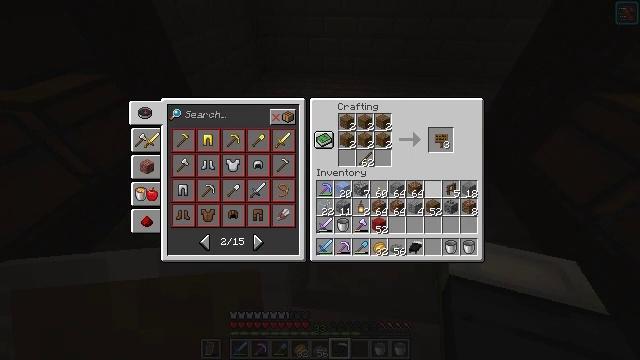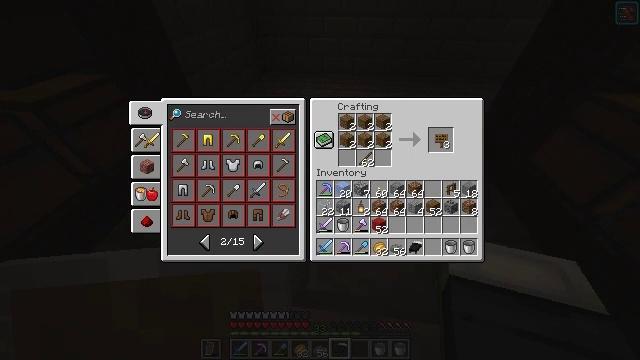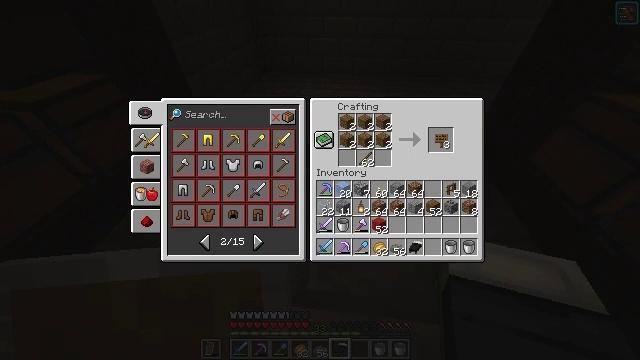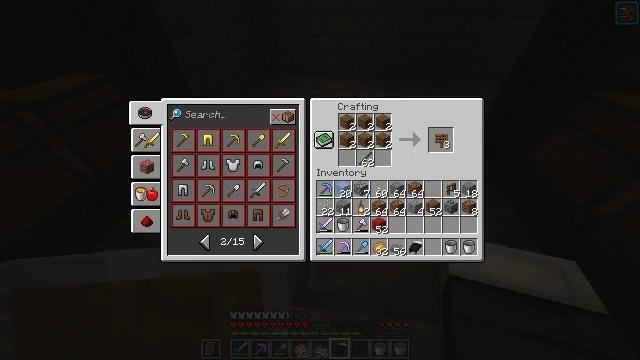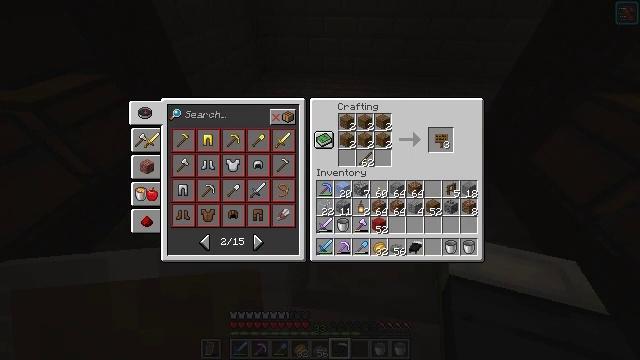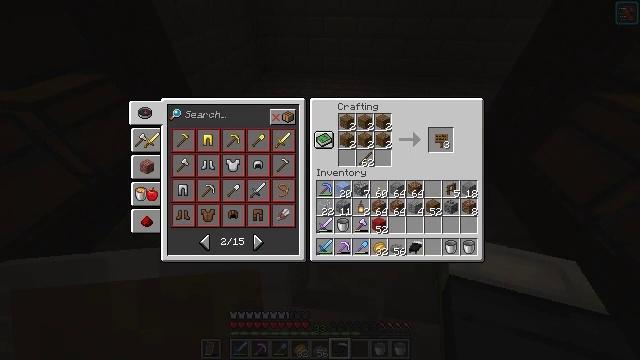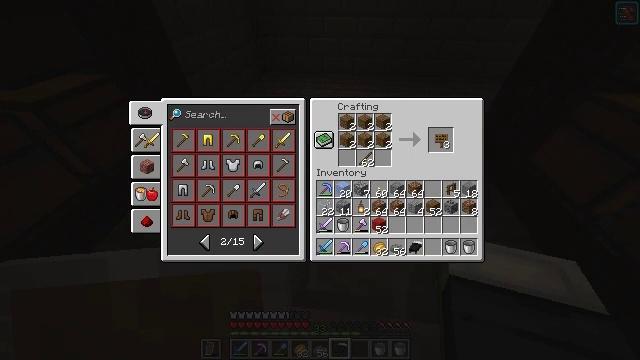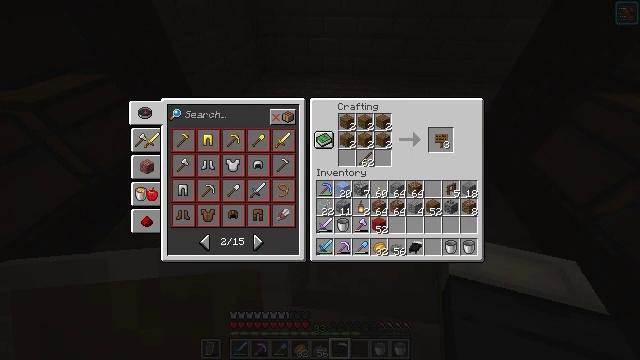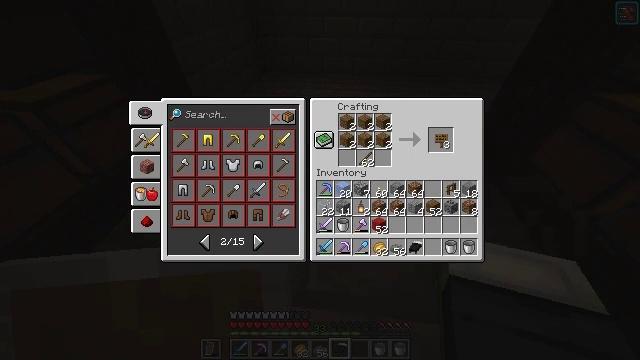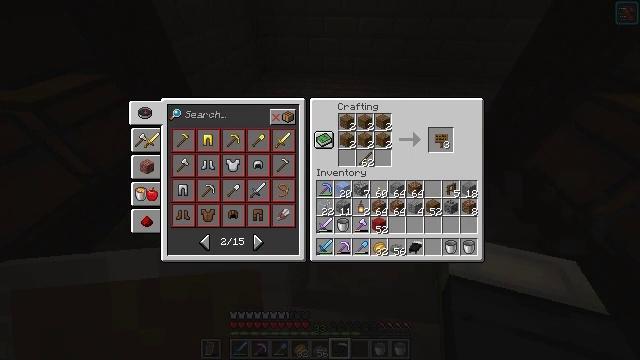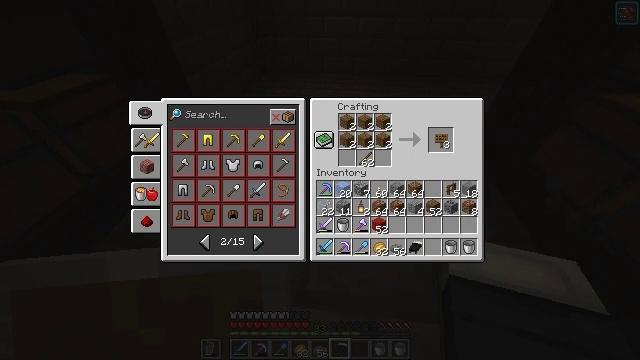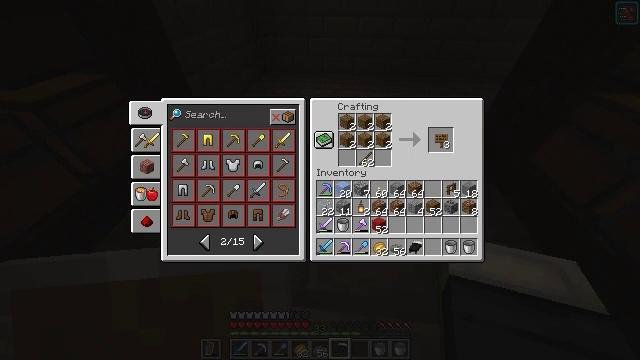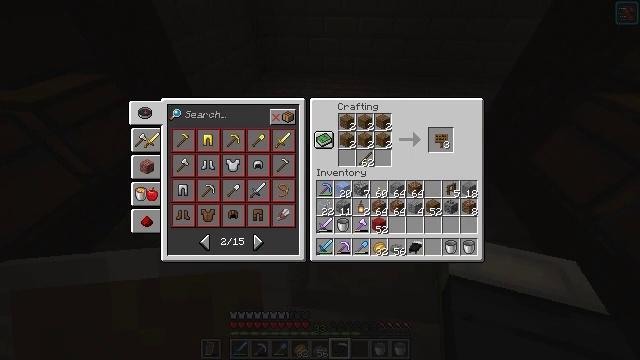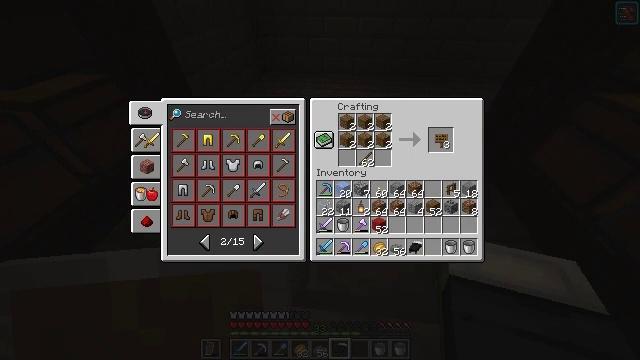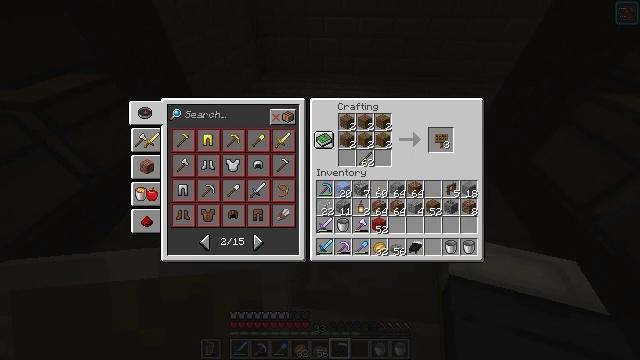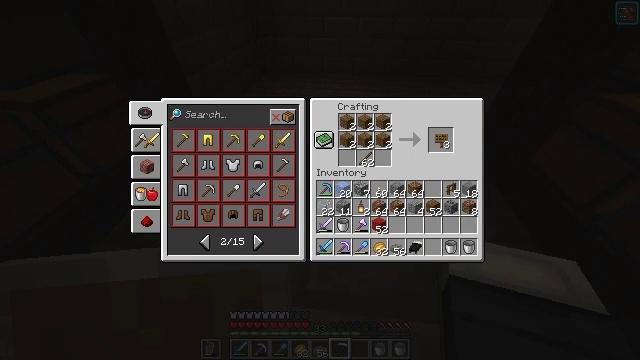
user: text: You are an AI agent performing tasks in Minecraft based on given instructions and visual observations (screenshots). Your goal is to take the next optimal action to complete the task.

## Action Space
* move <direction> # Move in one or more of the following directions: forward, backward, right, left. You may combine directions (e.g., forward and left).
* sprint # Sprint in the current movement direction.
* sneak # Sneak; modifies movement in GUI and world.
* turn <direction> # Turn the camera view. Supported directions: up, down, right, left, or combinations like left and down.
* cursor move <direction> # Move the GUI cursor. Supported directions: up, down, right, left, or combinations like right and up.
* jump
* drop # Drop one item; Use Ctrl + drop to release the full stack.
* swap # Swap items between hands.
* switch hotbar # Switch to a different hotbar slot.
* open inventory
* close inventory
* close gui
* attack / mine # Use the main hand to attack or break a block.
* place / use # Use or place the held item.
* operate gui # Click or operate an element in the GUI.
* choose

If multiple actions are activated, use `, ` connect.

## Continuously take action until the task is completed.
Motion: motion action
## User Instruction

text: Craft the spruce sign.
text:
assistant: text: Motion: no_op
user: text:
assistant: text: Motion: cursor move up
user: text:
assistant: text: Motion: no_op
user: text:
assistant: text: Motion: no_op
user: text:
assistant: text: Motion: no_op
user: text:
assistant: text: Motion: no_op
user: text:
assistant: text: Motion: no_op
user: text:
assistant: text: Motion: no_op
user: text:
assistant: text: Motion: no_op
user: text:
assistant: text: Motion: no_op
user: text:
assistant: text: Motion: no_op
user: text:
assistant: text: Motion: no_op
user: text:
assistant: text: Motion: no_op
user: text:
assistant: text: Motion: no_op
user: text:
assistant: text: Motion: no_op
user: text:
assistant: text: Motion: no_op
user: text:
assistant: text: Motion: no_op
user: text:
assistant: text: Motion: no_op
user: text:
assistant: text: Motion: no_op
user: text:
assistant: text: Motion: no_op
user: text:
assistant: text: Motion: no_op
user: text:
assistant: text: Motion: no_op
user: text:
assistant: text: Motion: no_op
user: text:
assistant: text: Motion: no_op
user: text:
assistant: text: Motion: no_op
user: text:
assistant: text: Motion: no_op
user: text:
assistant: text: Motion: no_op
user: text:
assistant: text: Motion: no_op
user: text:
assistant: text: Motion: no_op
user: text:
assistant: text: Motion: no_op